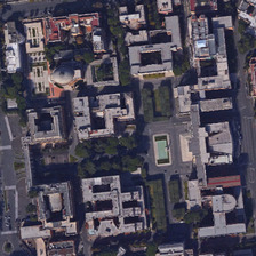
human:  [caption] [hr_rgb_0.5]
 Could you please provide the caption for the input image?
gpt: Schools with some grey educational buildings have a green building in the middle

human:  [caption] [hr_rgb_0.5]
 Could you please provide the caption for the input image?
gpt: There are green buildings between the grey schools.

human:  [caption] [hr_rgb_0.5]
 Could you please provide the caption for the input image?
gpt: A school with several grey educational buildings has a green building in the middle

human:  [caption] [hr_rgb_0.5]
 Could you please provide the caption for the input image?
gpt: There is a green building in the middle of a school with several grey teaching buildings

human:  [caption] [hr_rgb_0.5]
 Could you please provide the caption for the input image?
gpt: A school with several grey educational buildings HAS a Green building in the Middle